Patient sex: M
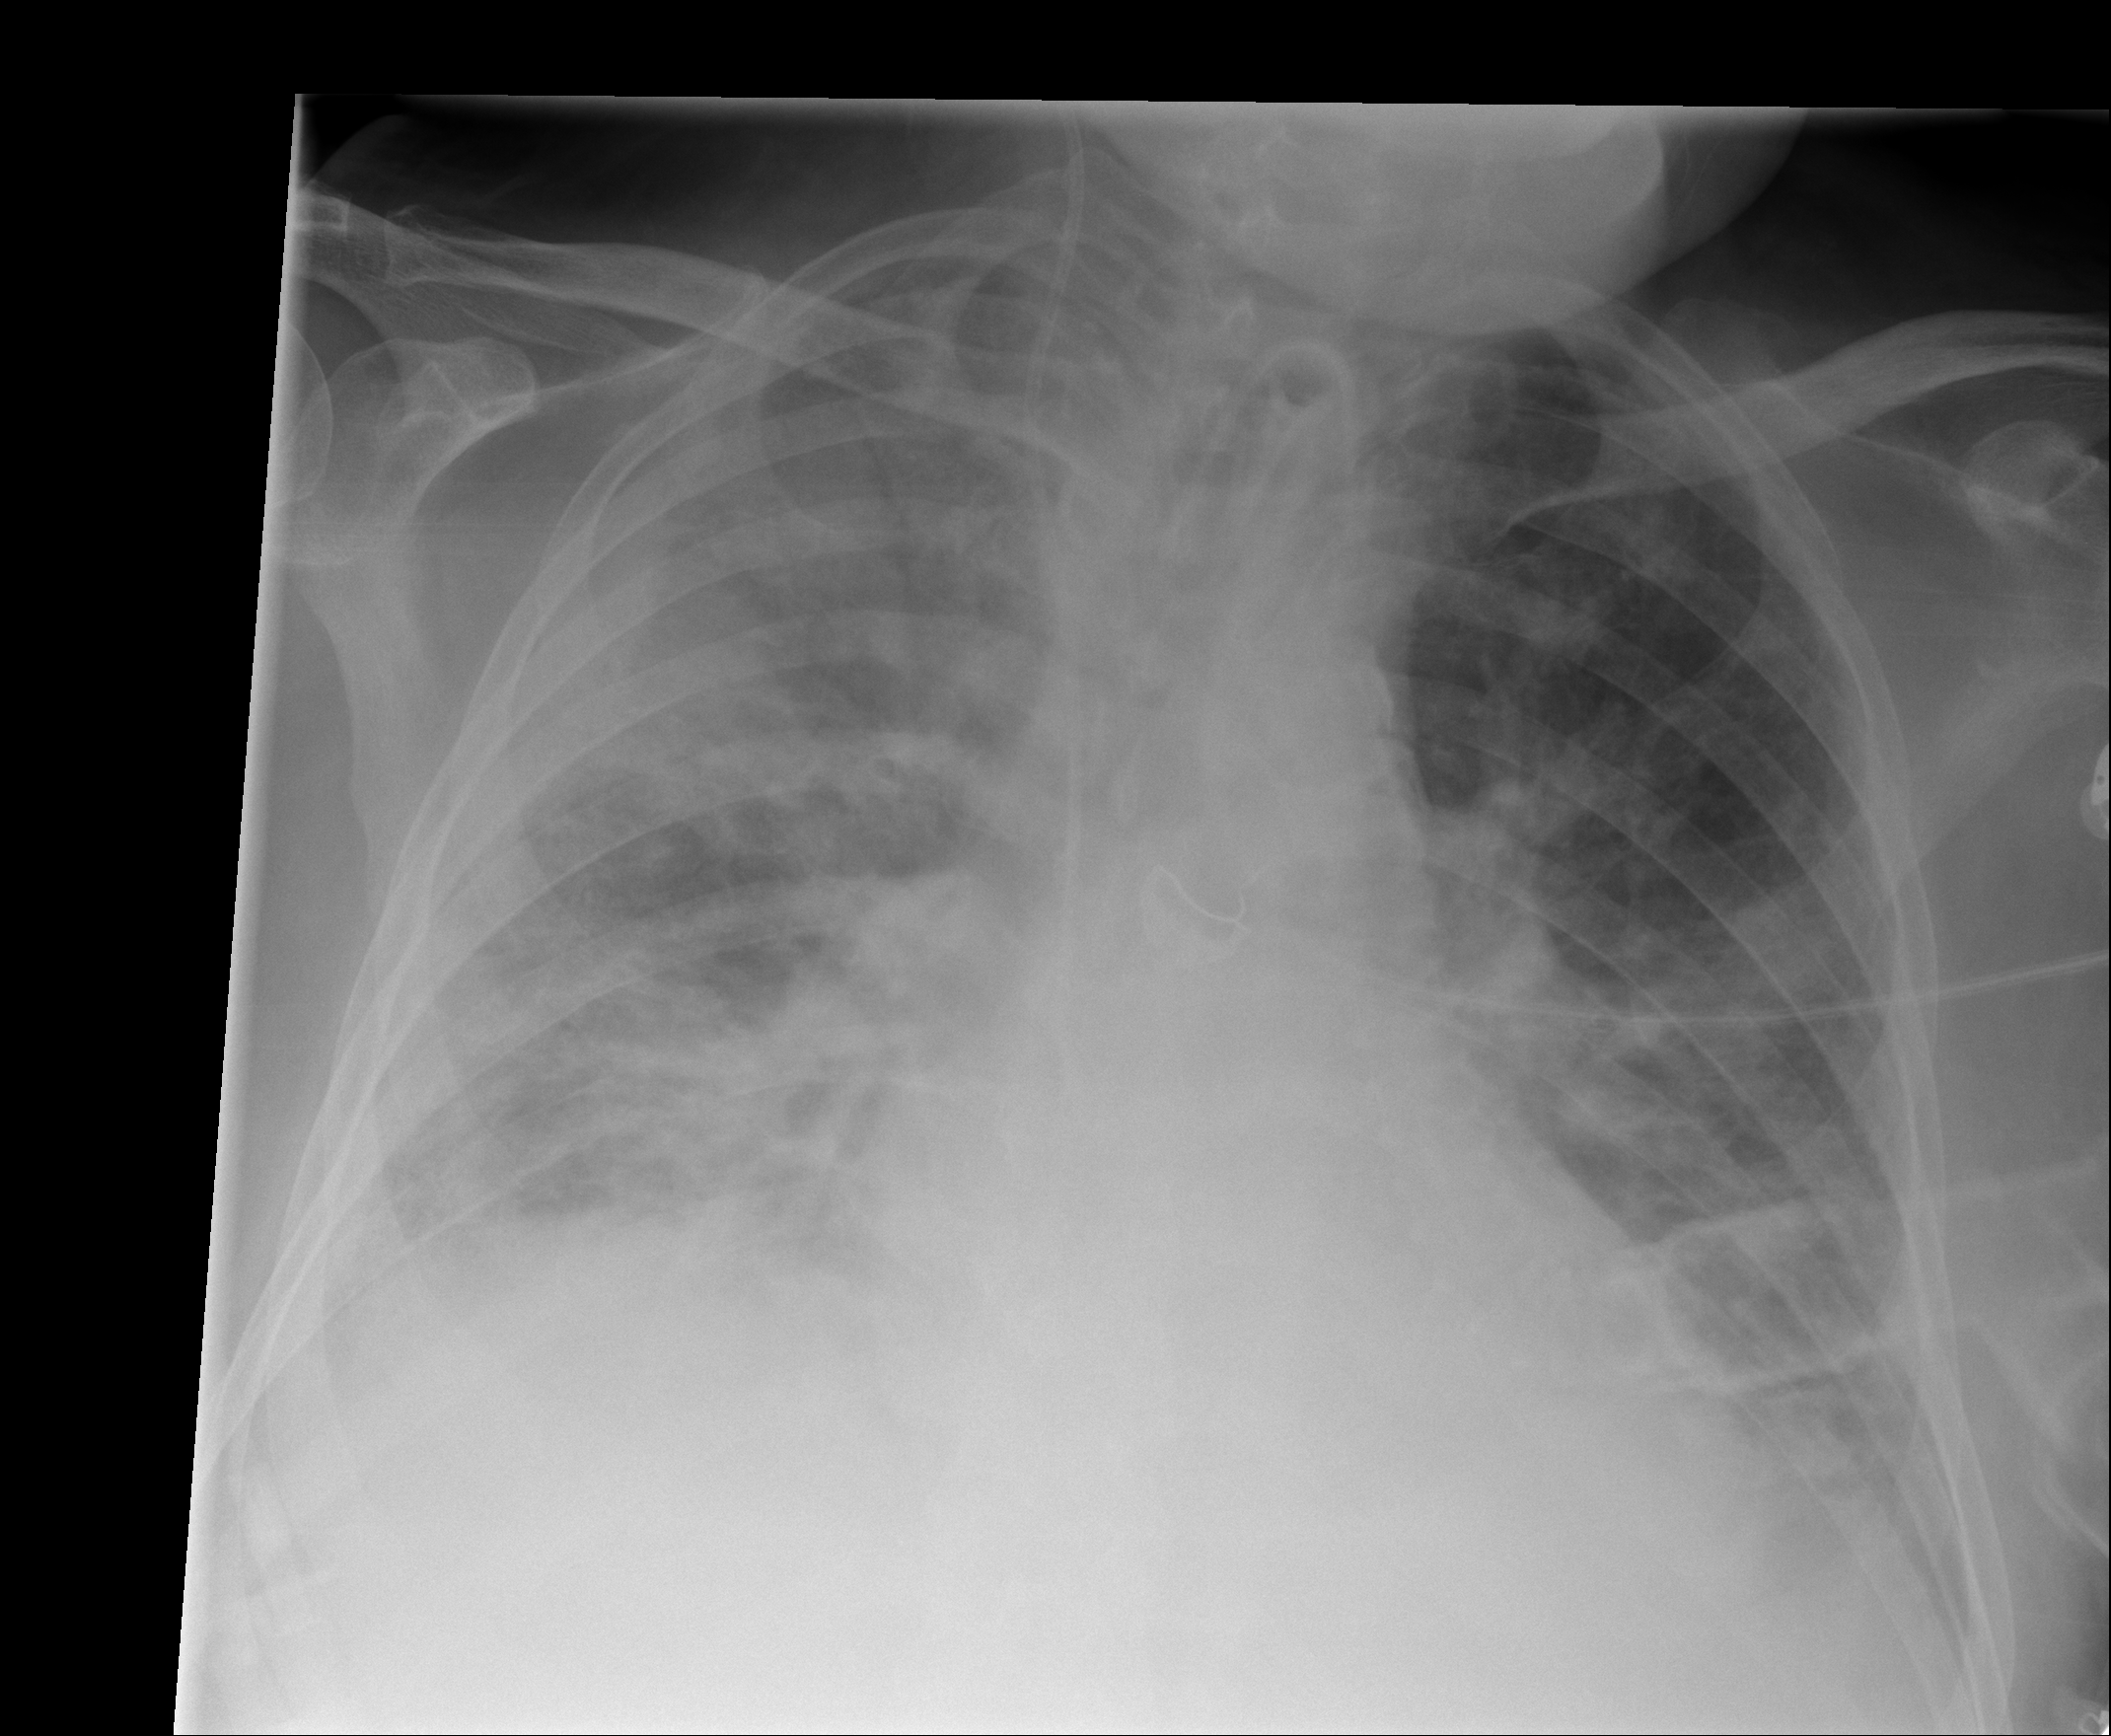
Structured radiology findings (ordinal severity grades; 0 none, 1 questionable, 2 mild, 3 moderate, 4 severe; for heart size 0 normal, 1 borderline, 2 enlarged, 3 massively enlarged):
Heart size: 1
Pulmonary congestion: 2
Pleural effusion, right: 2
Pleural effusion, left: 2
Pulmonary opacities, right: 4
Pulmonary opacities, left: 2
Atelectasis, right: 3
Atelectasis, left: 2